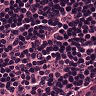
Metastatic tissue present: no